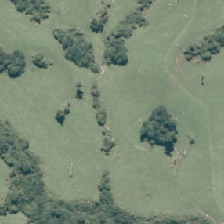
Land cover: high_producing_grassland